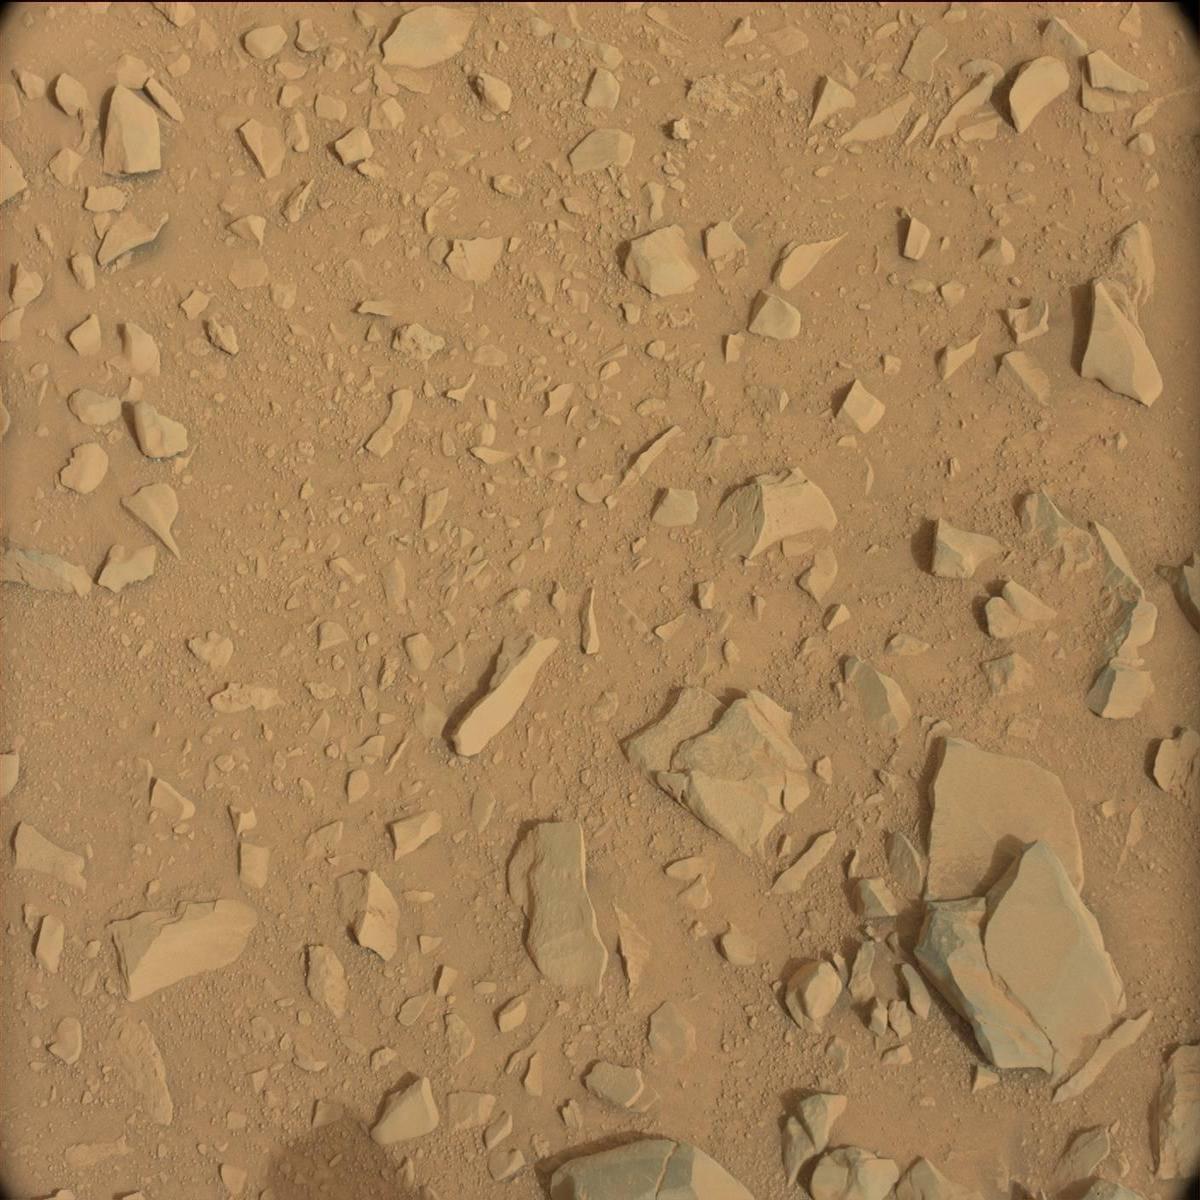
Terrain classes present: Bedrock, Sand / Soil